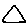
Label: triangle